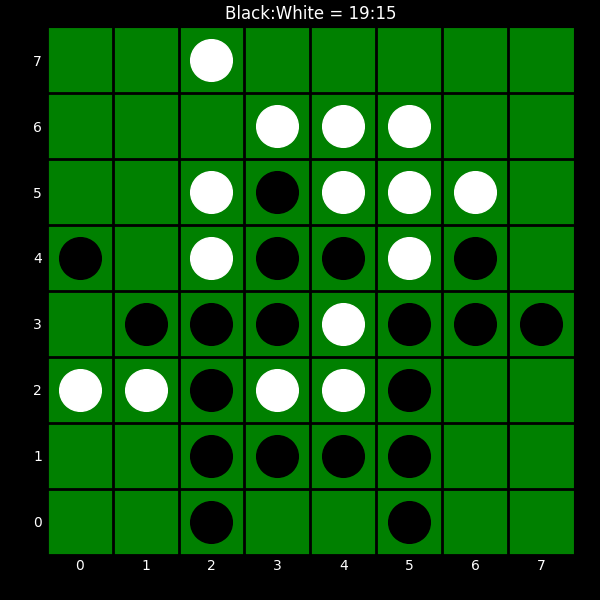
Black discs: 19
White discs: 15